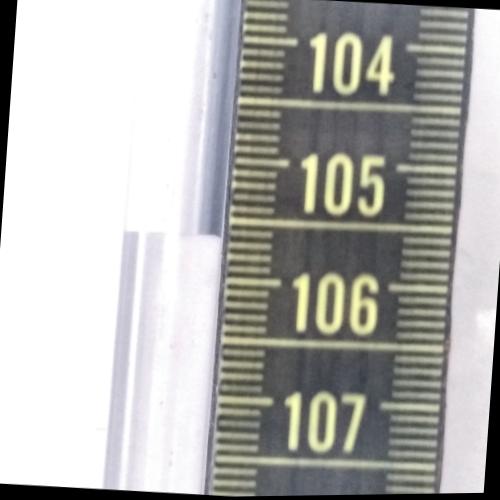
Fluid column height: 105.6 cm